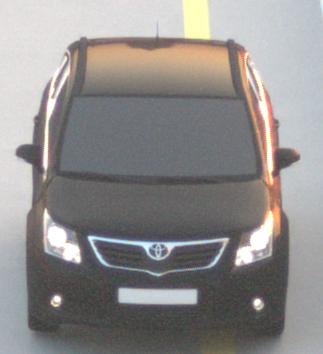
Make: Toyota
Model: Avensis 1.6
Detailed model: Avensis (T27) Notch Back
Model produced from: 2009/01
Model produced until: 2010/08
Doors: 4
Color: black
Road condition: dry road
Daytime: sunrise or sunset
Contrast: medium contrast